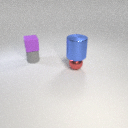
small gray rubber cylinder below small purple rubber cube